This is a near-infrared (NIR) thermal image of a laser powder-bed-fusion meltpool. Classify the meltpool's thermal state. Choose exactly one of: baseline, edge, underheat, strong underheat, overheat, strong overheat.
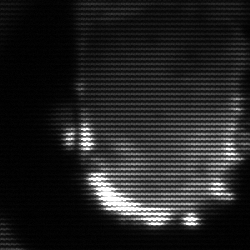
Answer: baseline